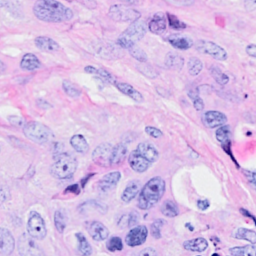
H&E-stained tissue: Breast